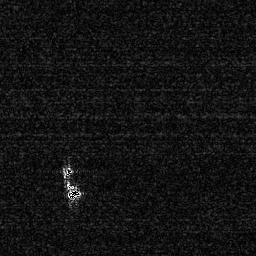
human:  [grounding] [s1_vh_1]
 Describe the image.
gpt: In the satellite image, there is  <ref>1 medium ship </ref> <box>[[23, 64, 32, 78, 0]]</box> located at bottom left.